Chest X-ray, PA view. Patient: 51 years old, sex F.
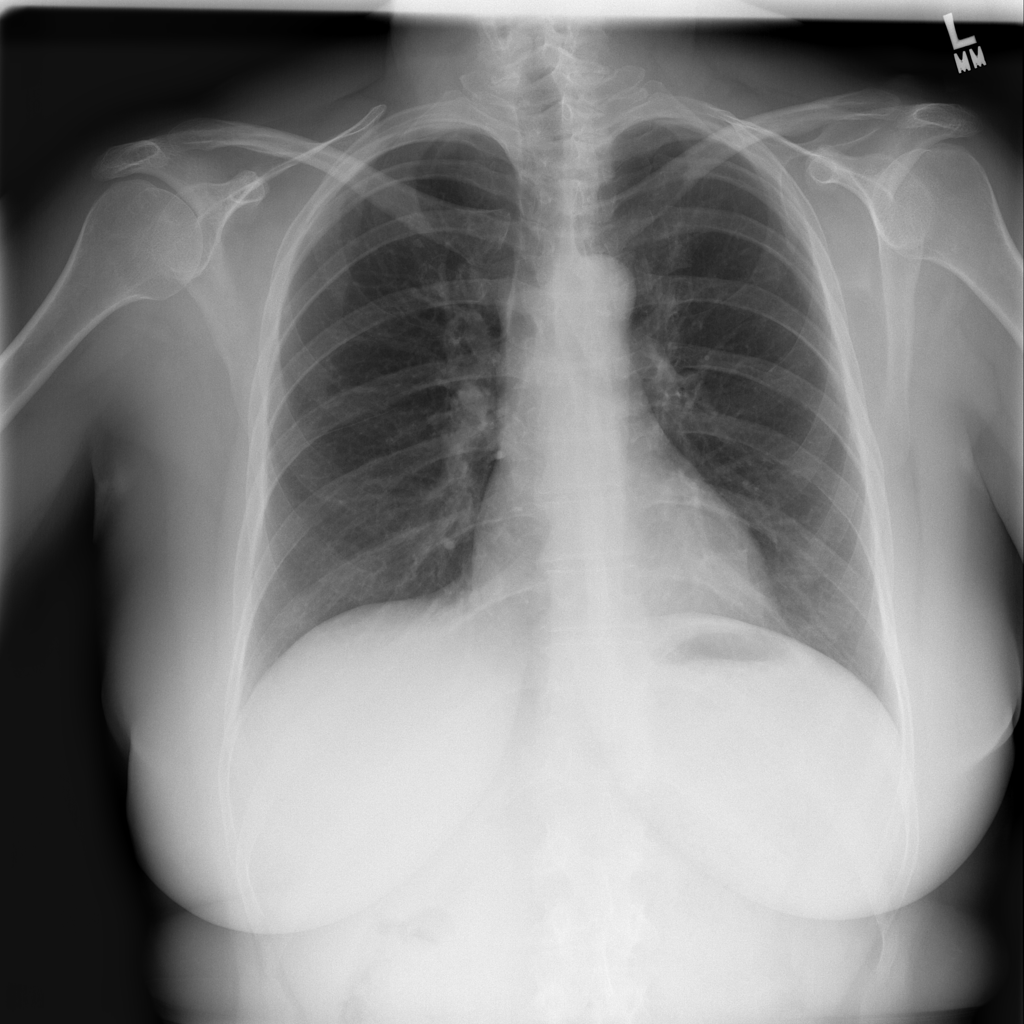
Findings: No Finding